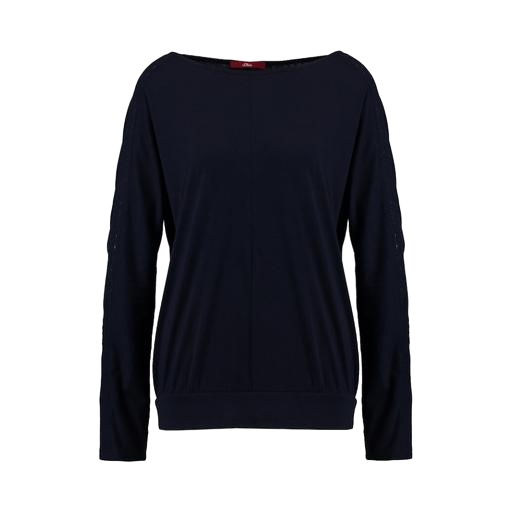
long-sleeve top, her longsleeve top, long sleeved navy blue top, white background